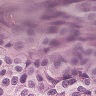
Metastatic tissue present: yes